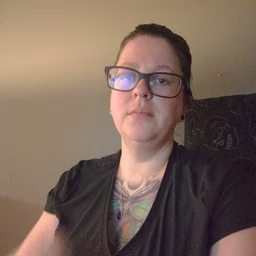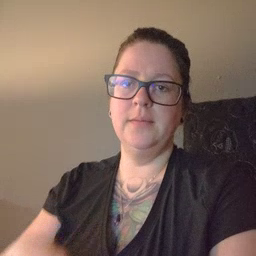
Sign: can